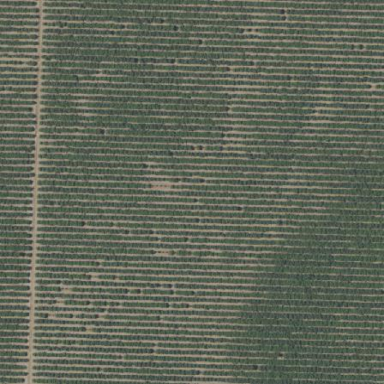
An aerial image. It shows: Almond orchard with rows of almond trees.